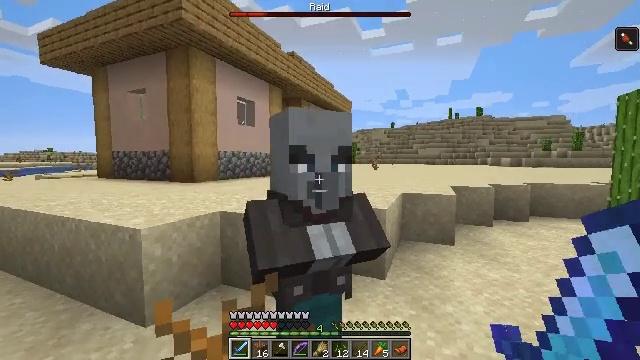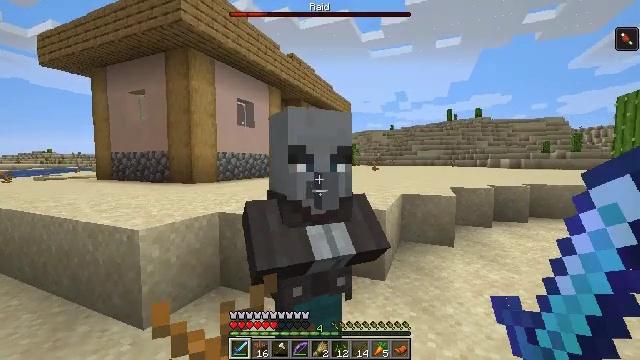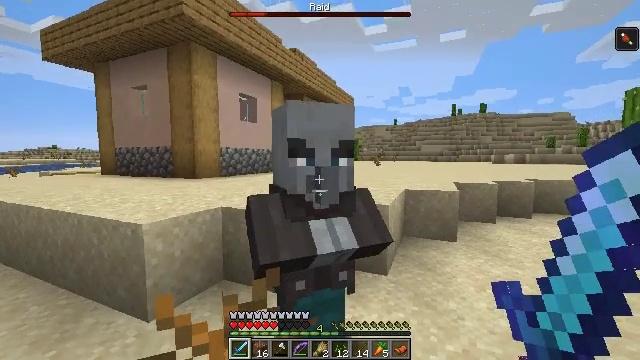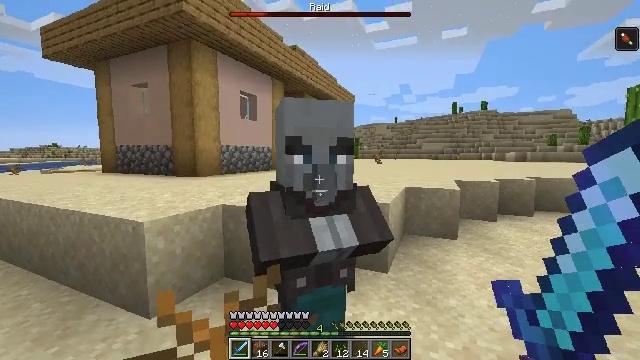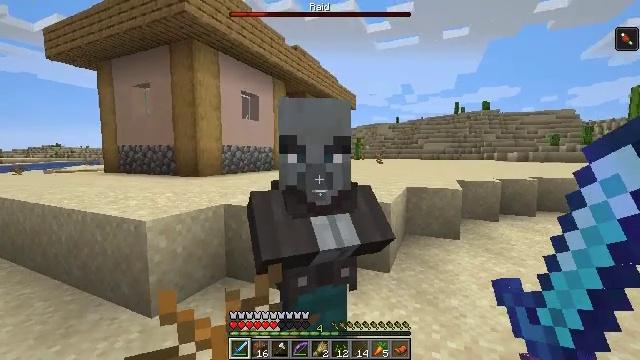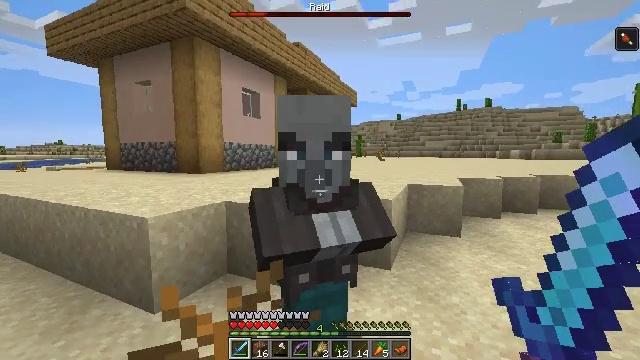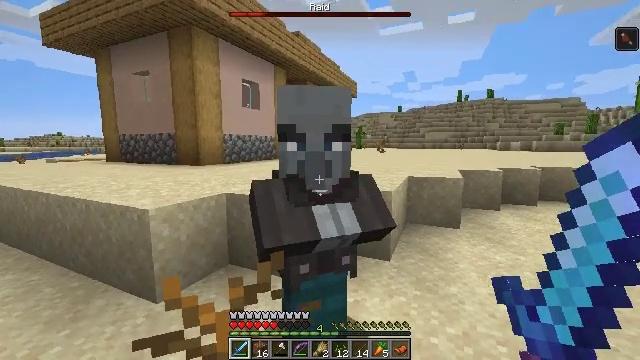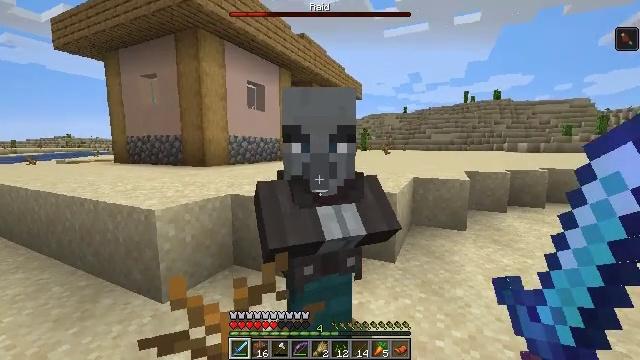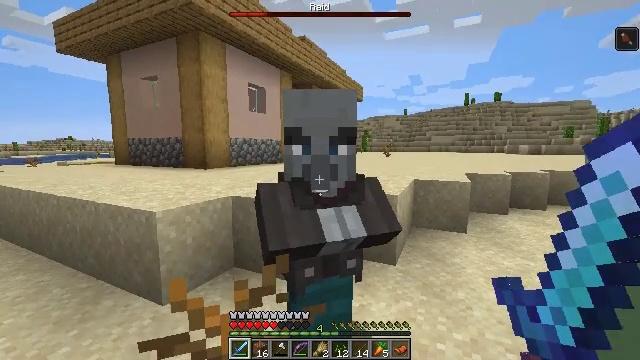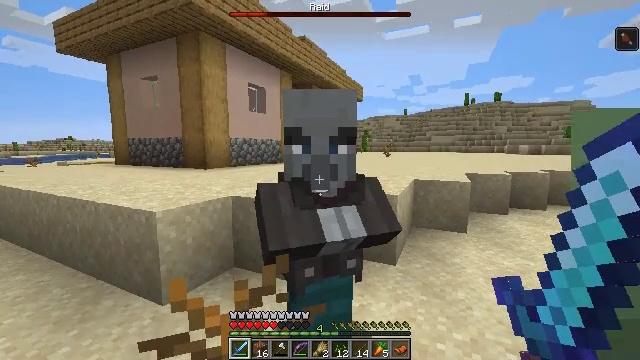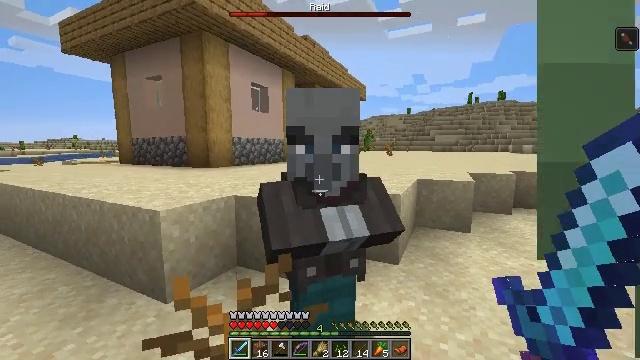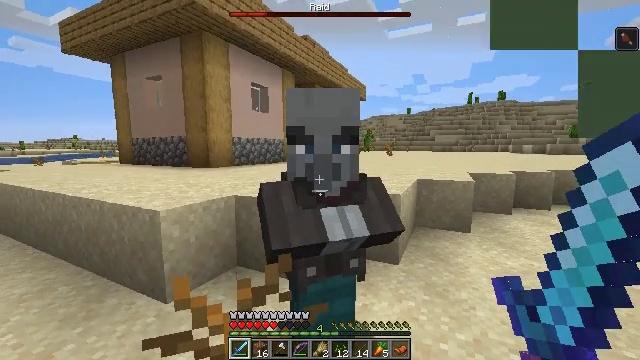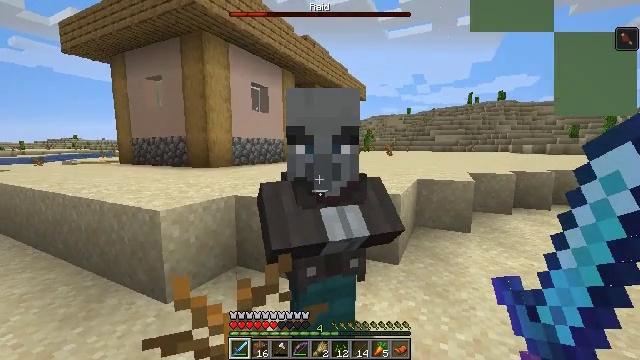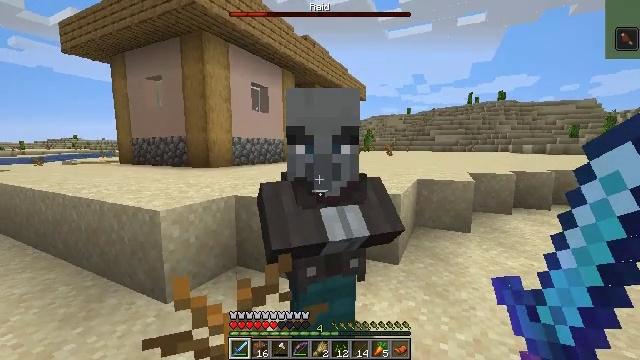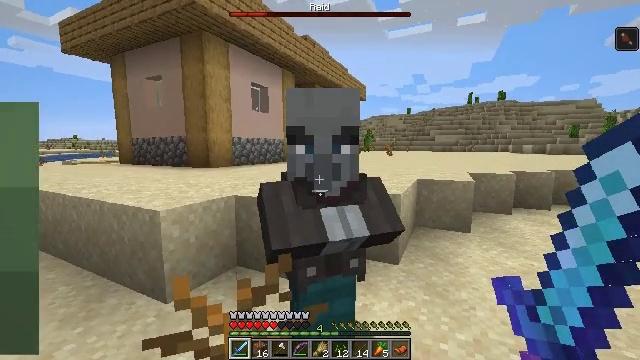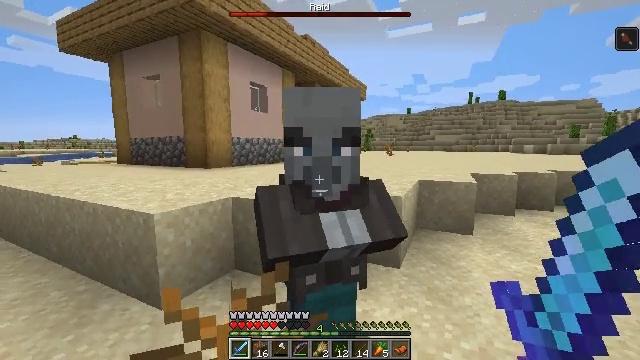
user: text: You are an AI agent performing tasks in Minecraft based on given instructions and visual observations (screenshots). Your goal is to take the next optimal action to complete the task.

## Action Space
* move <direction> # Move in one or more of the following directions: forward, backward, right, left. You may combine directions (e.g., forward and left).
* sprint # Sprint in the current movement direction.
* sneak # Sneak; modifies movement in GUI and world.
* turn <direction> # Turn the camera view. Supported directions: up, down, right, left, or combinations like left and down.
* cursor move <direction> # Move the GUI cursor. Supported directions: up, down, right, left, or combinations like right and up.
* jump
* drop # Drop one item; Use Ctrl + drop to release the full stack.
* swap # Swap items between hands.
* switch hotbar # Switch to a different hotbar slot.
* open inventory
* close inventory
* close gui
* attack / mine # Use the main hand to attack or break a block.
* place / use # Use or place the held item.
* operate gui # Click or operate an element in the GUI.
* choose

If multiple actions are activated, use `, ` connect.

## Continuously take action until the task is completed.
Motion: motion action
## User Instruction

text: Kill mobs.
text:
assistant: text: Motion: attack / mine
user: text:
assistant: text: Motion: turn down, attack / mine
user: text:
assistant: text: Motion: attack / mine
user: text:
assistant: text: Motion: attack / mine
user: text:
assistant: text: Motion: attack / mine
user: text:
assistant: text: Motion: turn down, attack / mine
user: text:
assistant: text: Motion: turn left, attack / mine
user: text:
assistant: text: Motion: attack / mine
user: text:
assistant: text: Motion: attack / mine
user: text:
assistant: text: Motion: attack / mine
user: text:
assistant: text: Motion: attack / mine
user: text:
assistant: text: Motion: attack / mine
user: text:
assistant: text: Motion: attack / mine
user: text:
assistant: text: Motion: attack / mine
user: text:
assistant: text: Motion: move forward
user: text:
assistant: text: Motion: move forward, attack / mine
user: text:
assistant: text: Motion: move forward, attack / mine
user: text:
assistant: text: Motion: move forward, attack / mine
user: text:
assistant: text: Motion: attack / mine
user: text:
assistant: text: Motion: attack / mine
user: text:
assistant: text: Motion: attack / mine